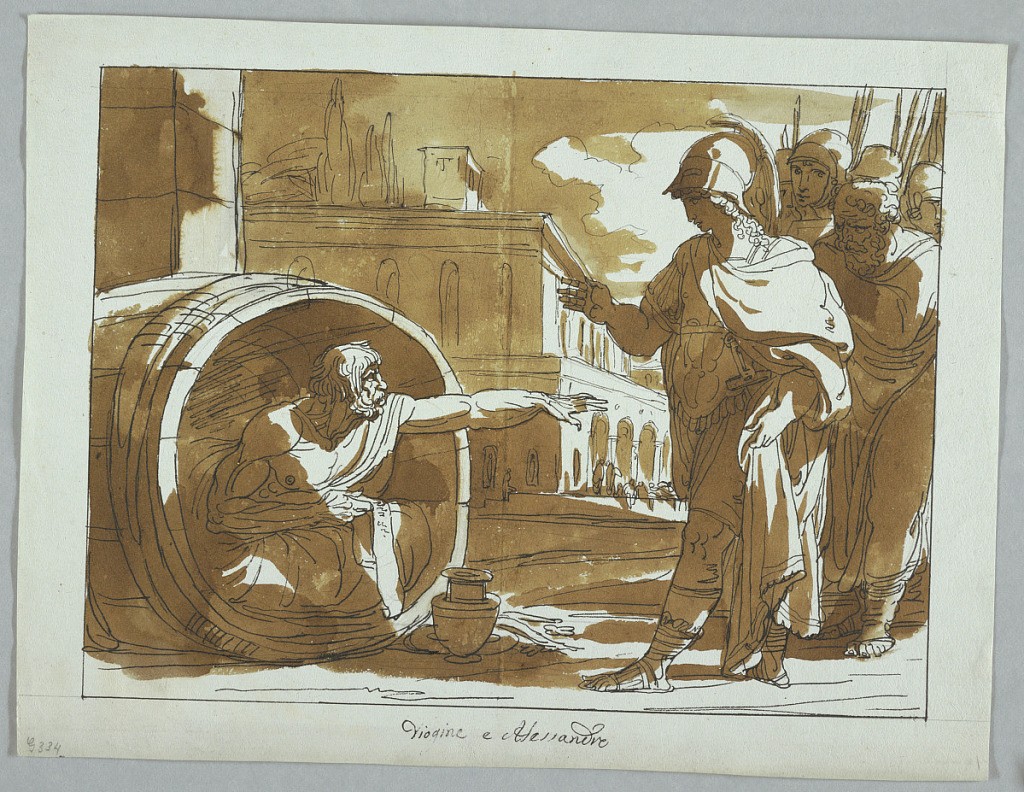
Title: Drawing
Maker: Felice Giani, Italian, 1758–1823
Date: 19th century
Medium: Pencil. Pen, black ink. Brush, sepia, light blue rough paper
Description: Horizontal rectangle. Diogenes is at left in his barrel. Alexander stands at right followed by a philosopher and soldiers. Houses of a Square are in the background.